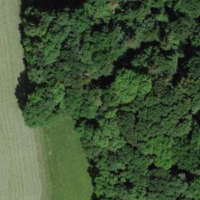
EUNIS habitat code: 52
Species observed at this site:
Lonicera acuminata